Interaction volume radius: 5 \u00c5
Interaction volume height: 10 \u00c5
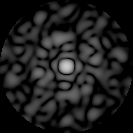
Disorder parameter: 0.8508